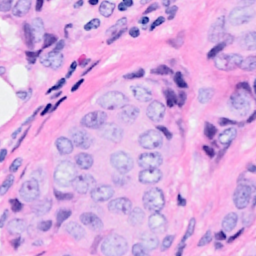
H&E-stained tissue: Breast